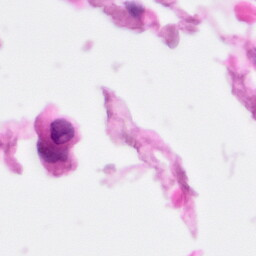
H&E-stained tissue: Pancreatic